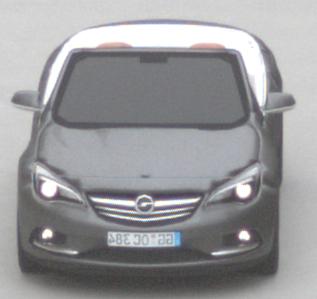
Make: Opel
Model: Cascada 1.4 Turbo
Detailed model: Cascada
Model produced from: 2013/03
Model produced until: 2015/01
Doors: 2
Color: gray
Road condition: dry road
Daytime: midday
Contrast: low contrast